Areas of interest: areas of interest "China Overseas Kangcheng"
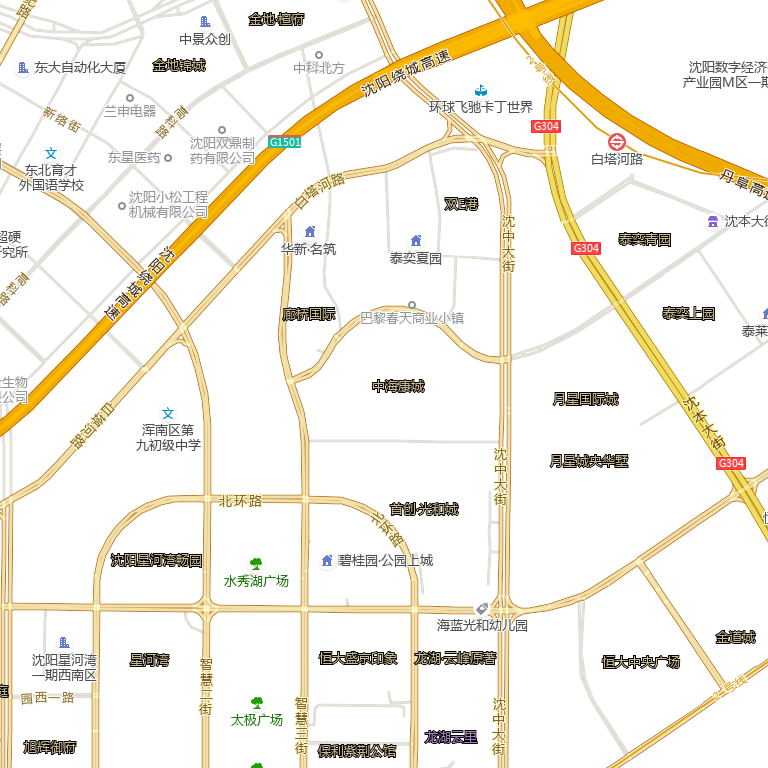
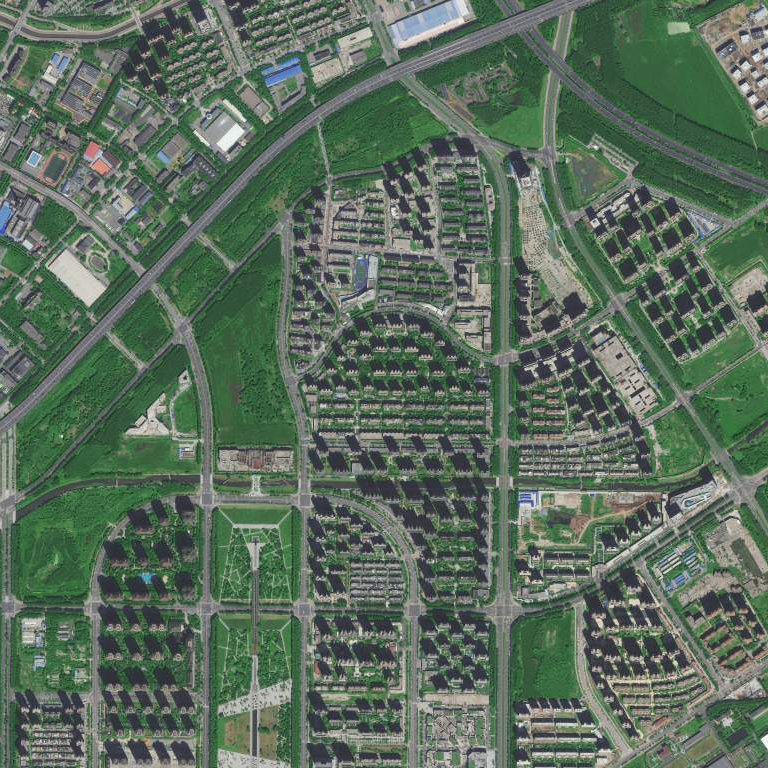